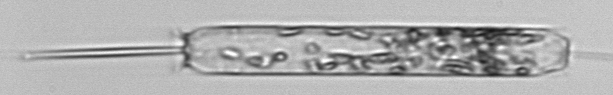
Label: Ditylum_brightwellii